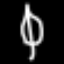
Label: leaf